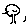
Label: tree